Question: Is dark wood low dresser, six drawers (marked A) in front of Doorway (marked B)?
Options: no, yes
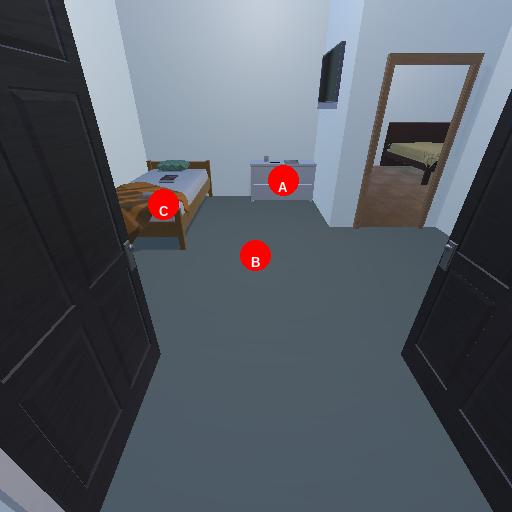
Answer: no